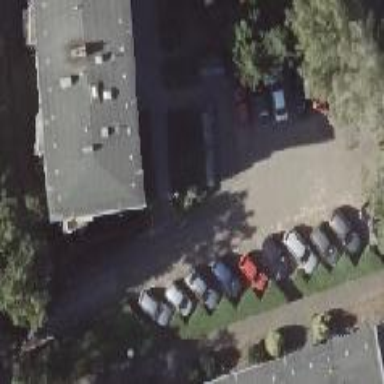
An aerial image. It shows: Street-side parking area.